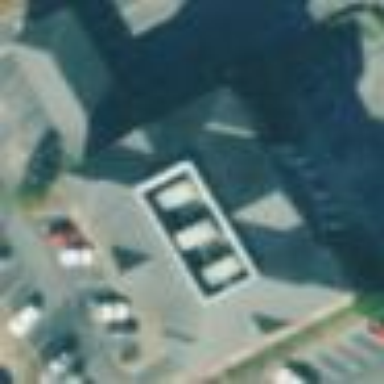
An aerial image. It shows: Bank building.